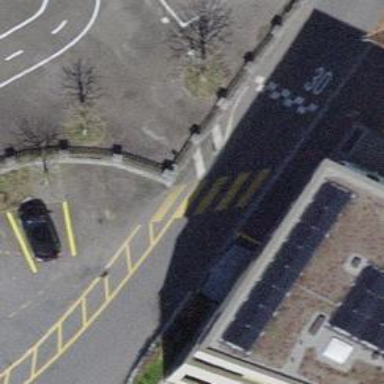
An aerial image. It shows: Uncontrolled zebra crossing with zebra markings.